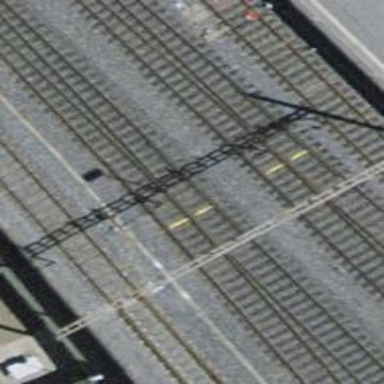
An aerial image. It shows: Single-track electrified railway siding with contact line for service.